Question: ### Same plot from raw and summarized data
For the following data structure
'''
dsN<-data.frame(
id=rep(1:100, each=4),
yearF=factor(rep(2001:2004, 100)),
attendF=sample(1:8, 400, T, c(.2,.2,.15,.10,.10, .20, .15, .02))
)
dsN[sample(which(dsN$yearF==2001), 5), "attendF"]<-NA
dsN[sample(which(dsN$yearF==2002), 10), "attendF"]<-NA
dsN[sample(which(dsN$yearF==2003), 15), "attendF"]<-NA
dsN[sample(which(dsN$yearF==2004), 20), "attendF"]<-NA
attcol8<-c("Never"="#4575b4",
"Once or Twice"="#74add1",
"Less than once/month"="#abd9e9",
"About once/month"="#e0f3f8",
"About twice/month"="#fee090",
"About once/week"="#fdae61",
"Several times/week"="#f46d43",
"Everyday"="#d73027")
dsN$attendF<-factor(dsN$attendF, levels=1:8, labels=names(attcol8))
head(dsN,13)
id yearF attendF
1 1 2001 About once/week
2 1 2002 About once/month
3 1 2003 About once/week
4 1 2004 <NA>
5 2 2001 Less than once/month
6 2 2002 About once/week
7 2 2003 About once/week
8 2 2004 Several times/week
9 3 2001 Once or Twice
10 3 2002 About once/week
11 3 2003 <NA>
12 3 2004 Once or Twice
13 4 2001 Several times/week
'''
we can obtain a series of a stacked bar charts
'''
require(ggplot2)
# p<- ggplot( subset(dsN,!is.na(attendF)), aes(x=yearF, fill=attendF)) # leaving NA out of
p<- ggplot( dsN, aes(x=yearF, fill=attendF)) # keeping NA in calculations
p<- p+ geom_bar(position="fill")
p<- p+ scale_fill_manual(values = attcol8,
name="Response category" )
p<- p+ scale_y_continuous("Prevalence: proportion of total",
limits=c(0, 1),
breaks=c(.1,.2,.3,.4,.5,.6,.7,.8,.9,1))
p<- p+ scale_x_discrete("Waves of measurement",
limits=as.character(c(2000:2005)))
p<- p+ labs(title=paste0("In the past year, how often have you attended a worship service?"))
p
'''

The graph above is produced from the raw data. However, it is sometimes
convenient to produce graphs from summarized data, especially if one
needs control over statistical functions. Below is transformation of dsN
into ds that contains only the values that are actually mapped on the
graph above:
'''
require(dplyr)
ds<- dsN %.%
dplyr::filter(!is.na(attendF)) %.%
dplyr::group_by(yearF,attendF) %.%
dplyr::summarize(count = sum(attendF)) %.%
dplyr::mutate(total = sum(count),
percent= count/total)
head(ds,10)
Source: local data frame [10 x 5]
Groups: yearF
yearF attendF count total percent
1 2001 Never 18 373 0.04826
2 2001 Once or Twice 36 373 0.09651
3 2001 Less than once/month 30 373 0.08043
4 2001 About once/month 32 373 0.08579
5 2001 About twice/month 40 373 0.10724
6 2001 About once/week 90 373 0.24129
7 2001 Several times/week 119 373 0.31903
8 2001 Everyday 8 373 0.02145
9 2002 Never 11 355 0.03099
10 2002 Once or Twice 44 355 0.12394
# verify
summarize(filter(ds, yearF==2001), should.be.one=sum(percent))
'''
Source: local data frame [1 x 2]
yearF should.be.one
1 2001 1
'''
### Question:
How would one re-create a graph from above using this summary dataset
'ds'?
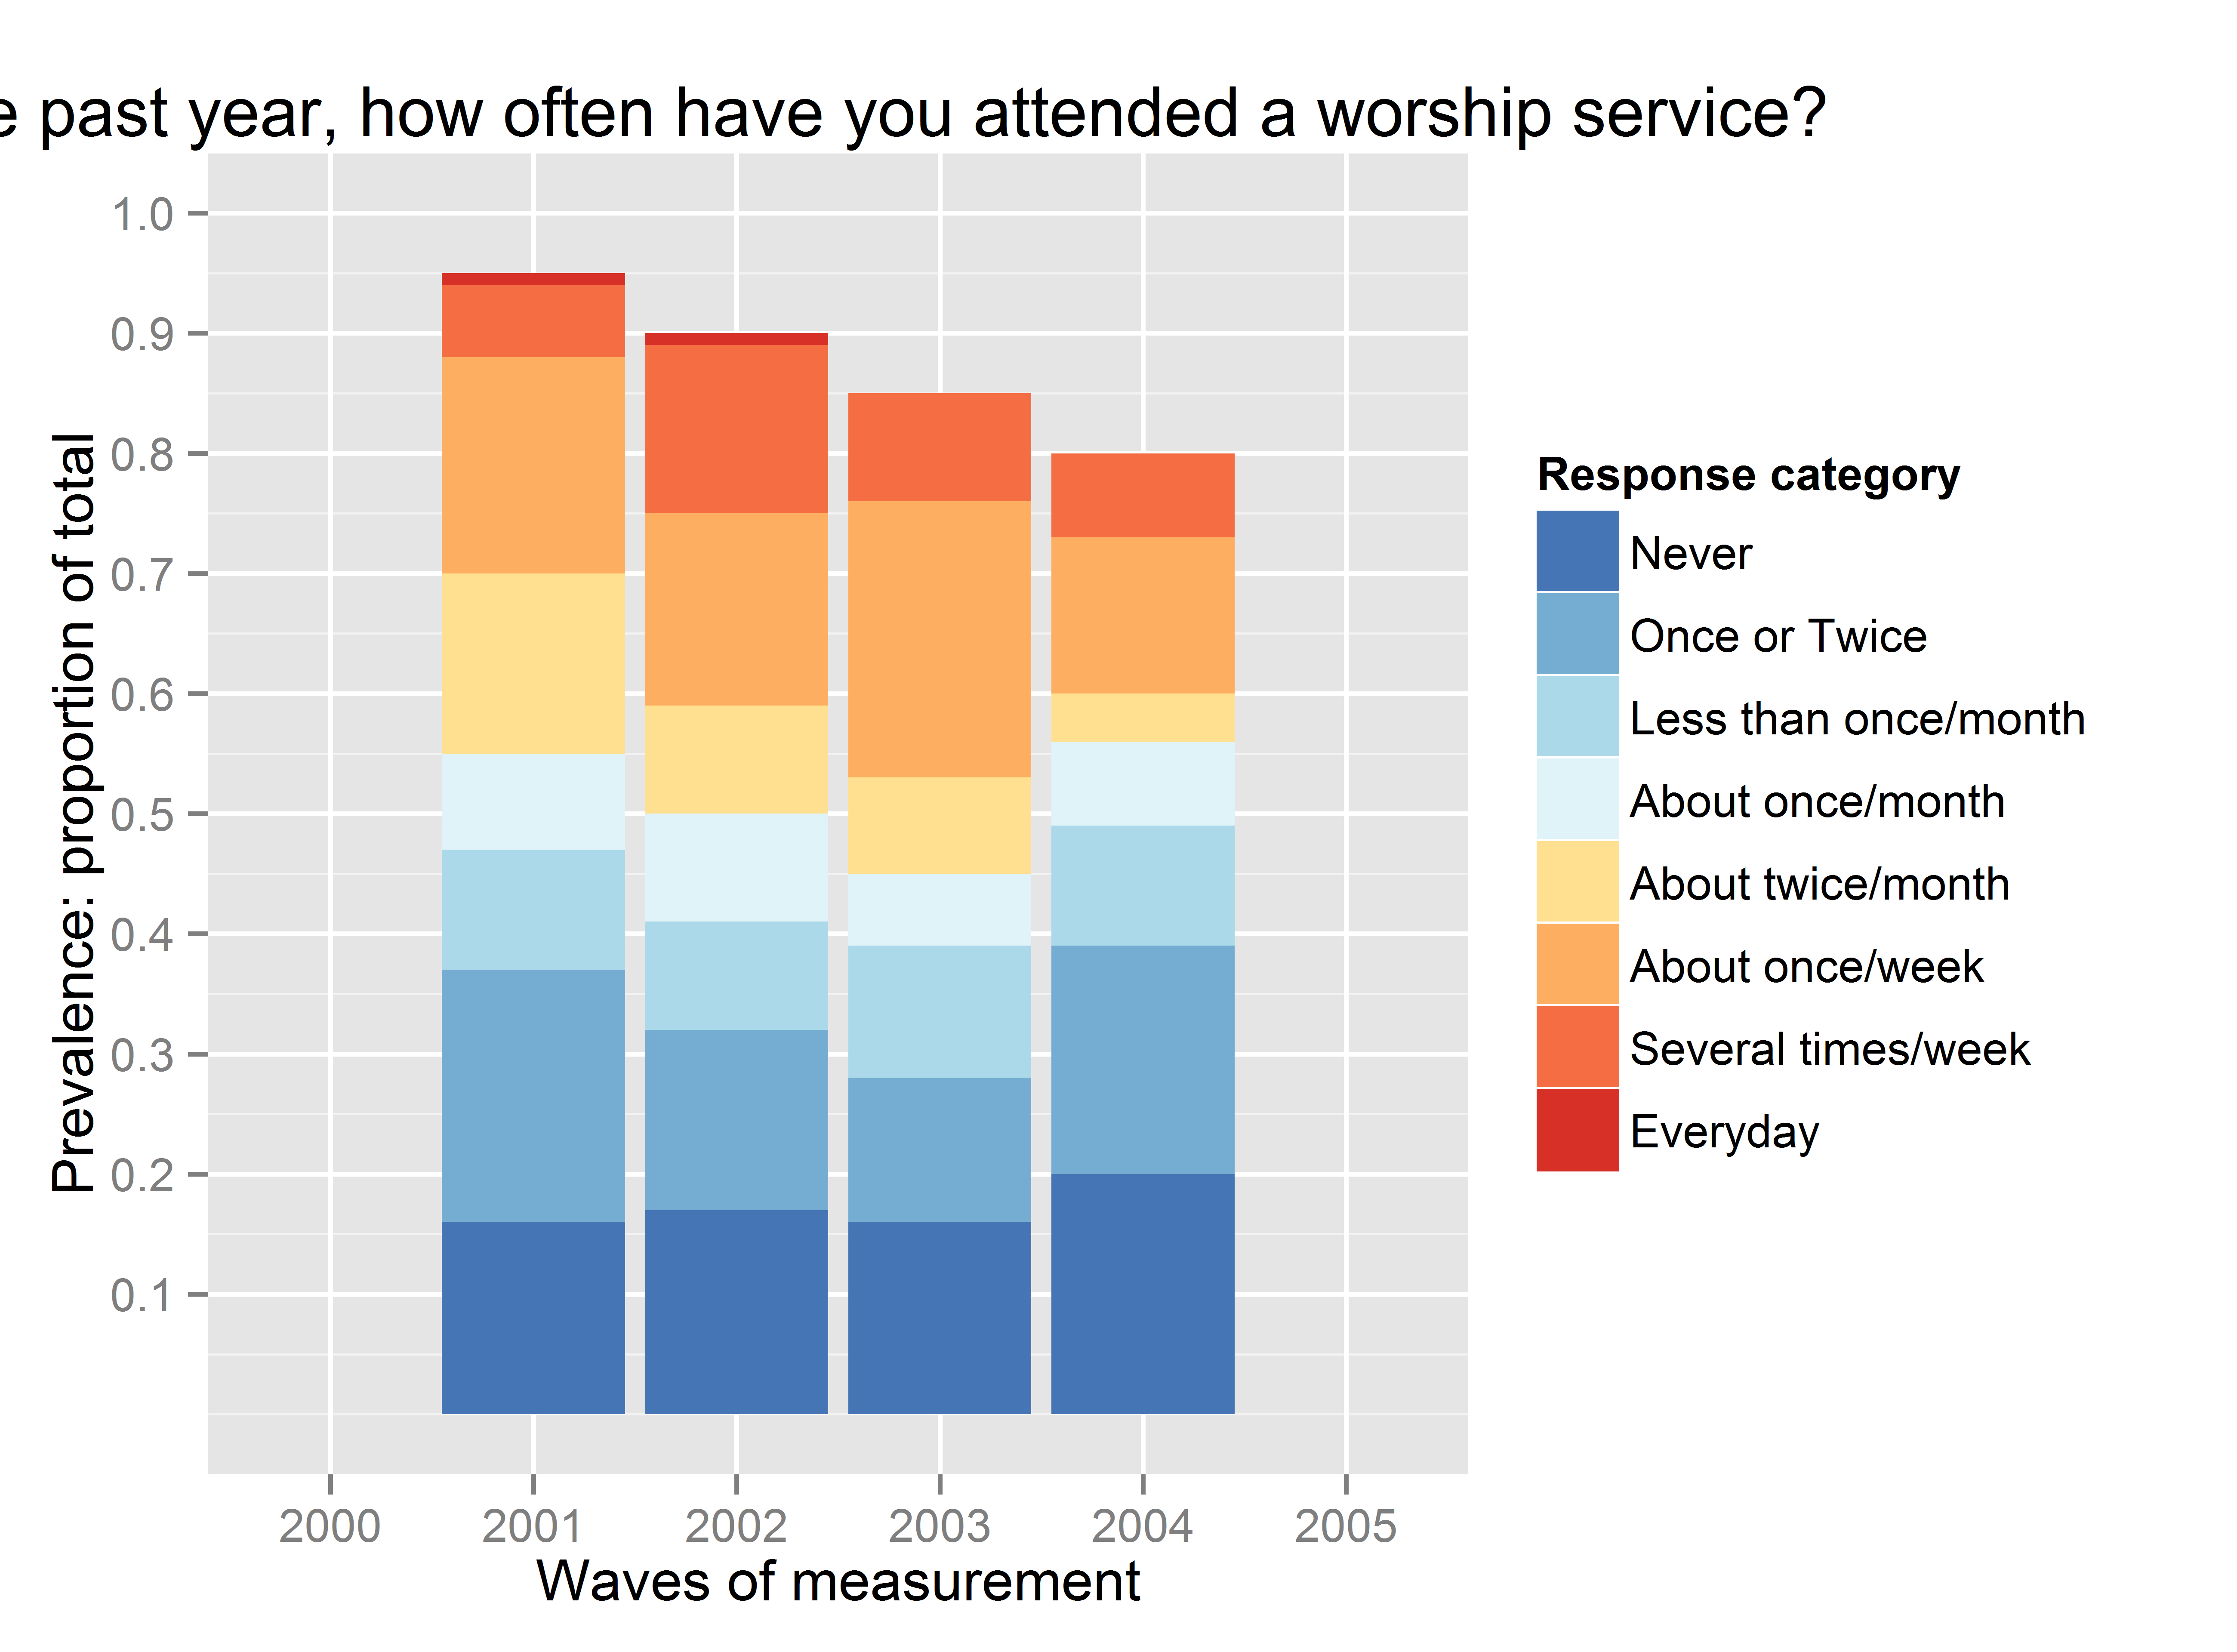
Answer: Well, part of the problem is that your summarizing is incorrect. You need to leave the NA values in there if you want to properly account for them in the total. Perhaps try
'''
ds<- dsN %.%
dplyr::group_by(yearF,attendF) %.%
dplyr::summarize(count = length(attendF)) %.%
dplyr::mutate(total = sum(count, na.rm=T),
percent= count/total)
'''
Then to use the summarized data, you only slightly need to change your first two lines
'''
p<- ggplot( ds, aes(x=yearF, y=percent, fill=attendF)) # keeping NA in calculations
p<- p+ geom_bar(position="stack", stat="identity")
'''
Note that we add a specific 'y' value and we tell geom_bar to use 'stat="identity"' which means to use the actual 'y' values we supplied as the height. And they they will produce the same image